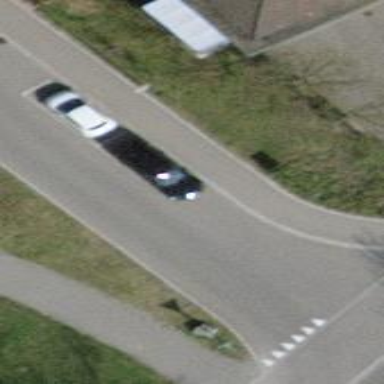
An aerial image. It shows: Parking lane with asphalt surface.